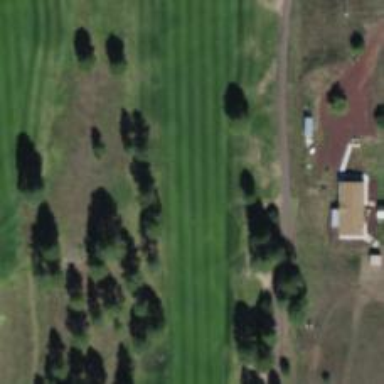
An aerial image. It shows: View of golf hole.